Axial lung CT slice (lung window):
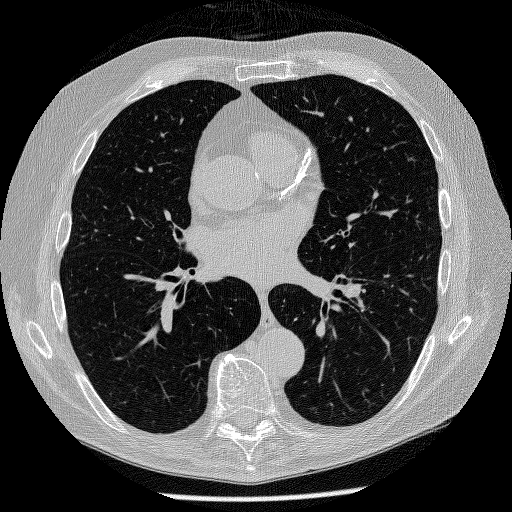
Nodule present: no